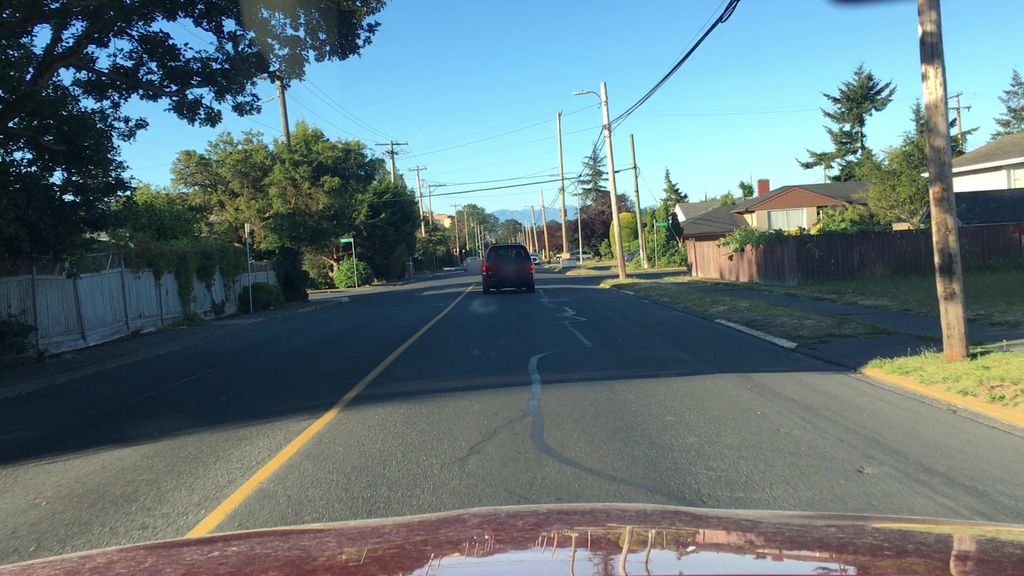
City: victoria